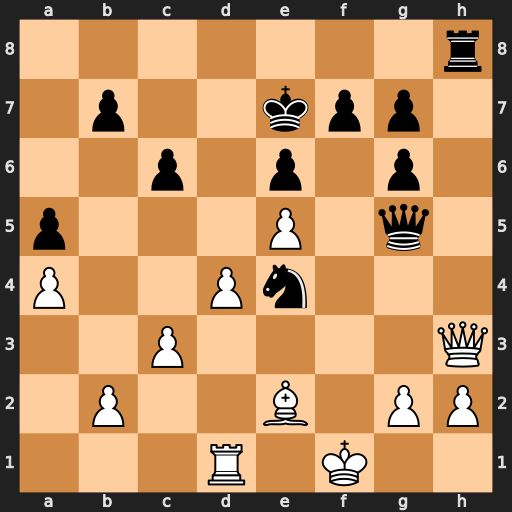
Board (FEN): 7r/1p2kpp1/2p1p1p1/p3P1q1/P2Pn3/2P4Q/1P2B1PP/3R1K2
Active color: w
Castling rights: -
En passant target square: -
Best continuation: Qxh8 Qf4+ Bf3